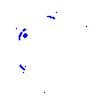
Particle: pion